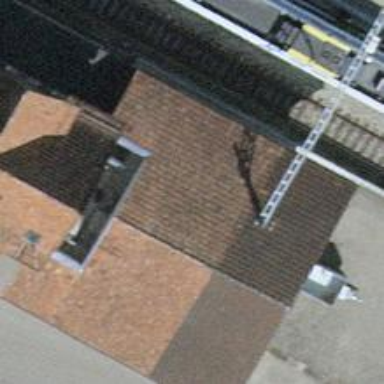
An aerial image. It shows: Transportation building.